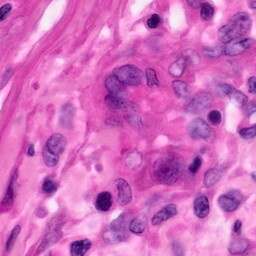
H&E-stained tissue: Pancreatic